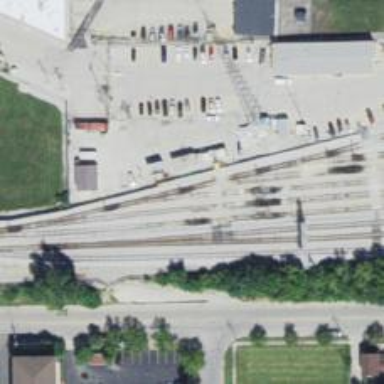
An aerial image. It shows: Railway yard.